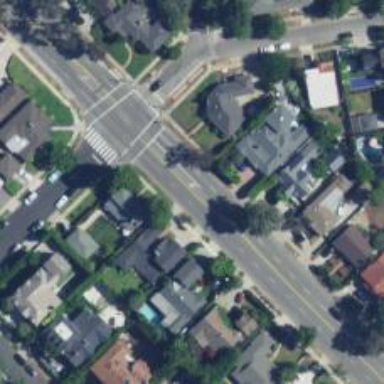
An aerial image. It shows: Secondary asphalt road surrounded by residential properties.